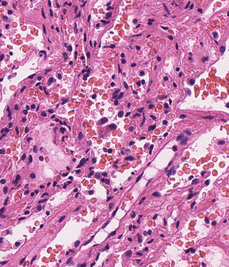
Tumor epithelial tissue: no
Tumor-associated stroma tissue: no
Normal tissue: yes